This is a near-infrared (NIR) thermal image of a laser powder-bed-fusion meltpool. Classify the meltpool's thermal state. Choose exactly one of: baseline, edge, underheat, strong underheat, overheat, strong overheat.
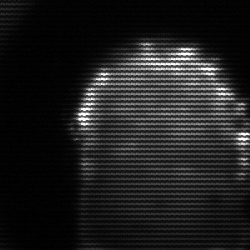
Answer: baseline